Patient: sex F, age 71
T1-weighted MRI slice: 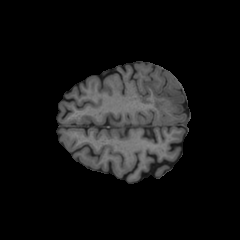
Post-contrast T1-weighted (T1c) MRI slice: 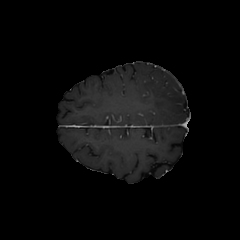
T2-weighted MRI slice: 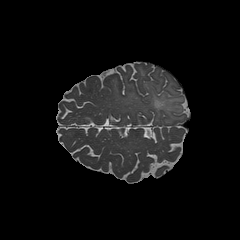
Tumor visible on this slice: yes
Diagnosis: Astrocytoma, IDH-mutant
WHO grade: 2